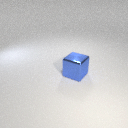
large blue metal cube